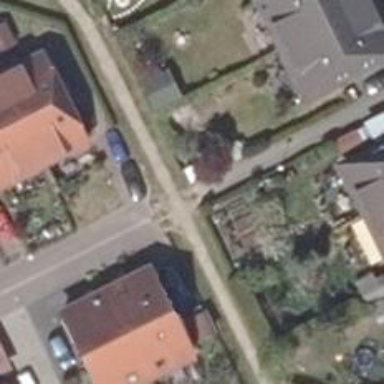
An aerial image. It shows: Footway.